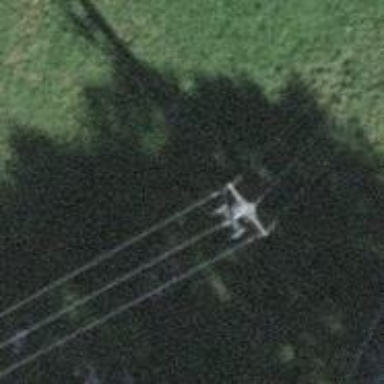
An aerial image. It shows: Power pole.